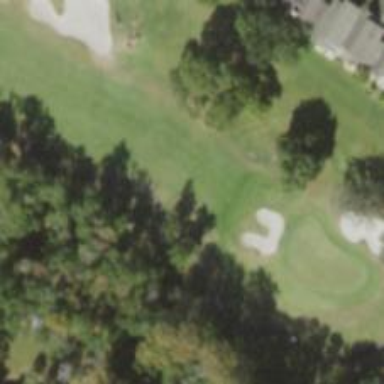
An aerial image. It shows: Service road used as golf cart path.